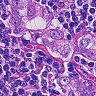
Metastatic tissue present: yes